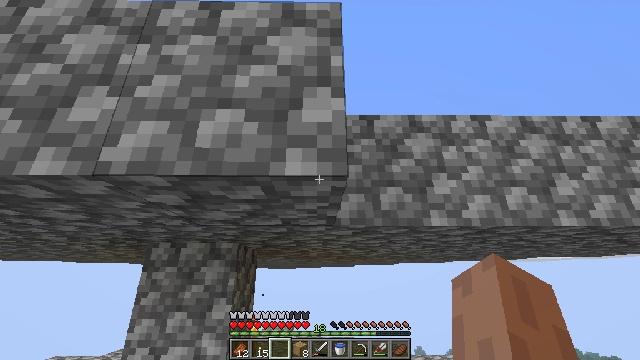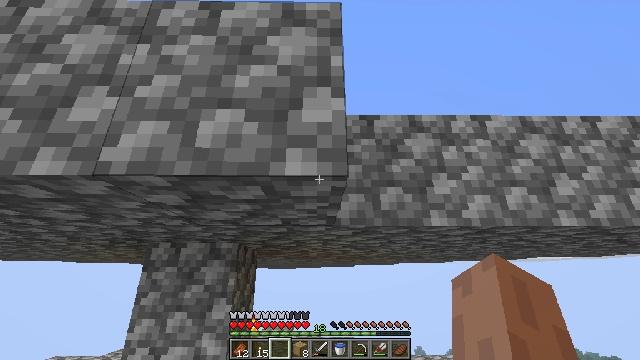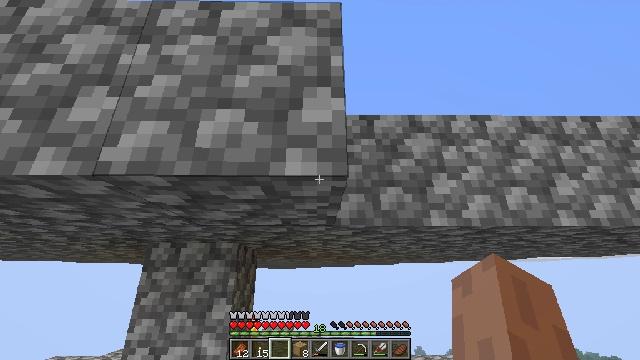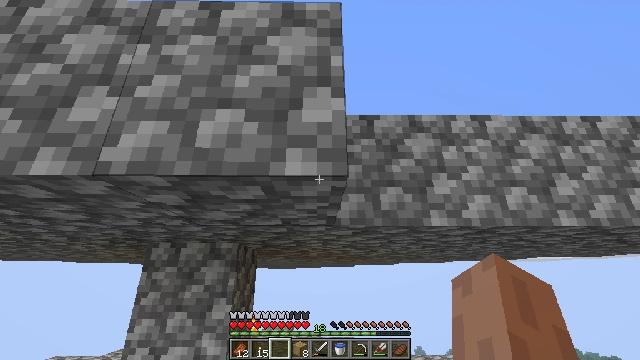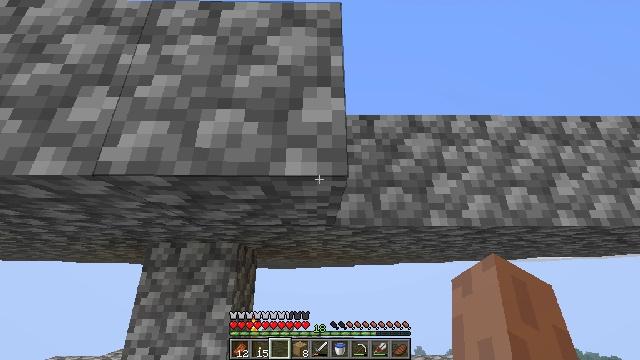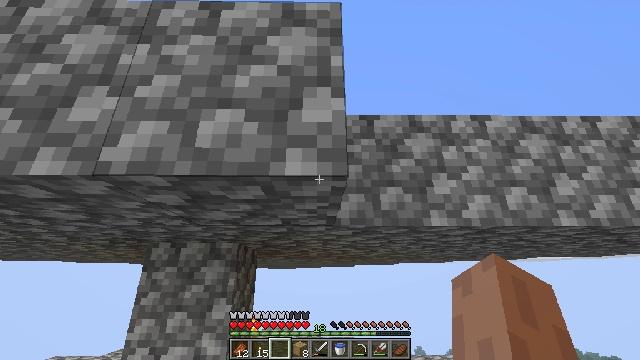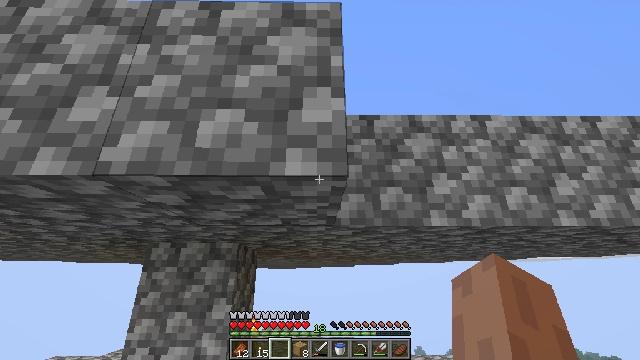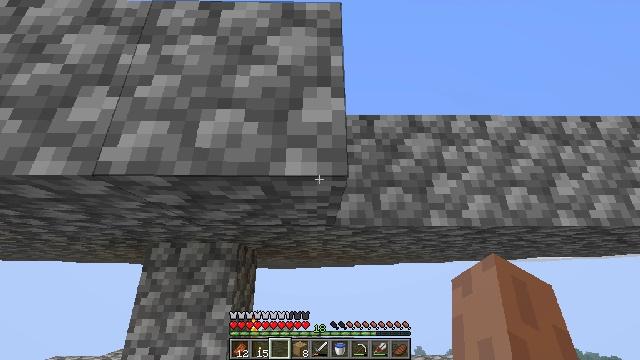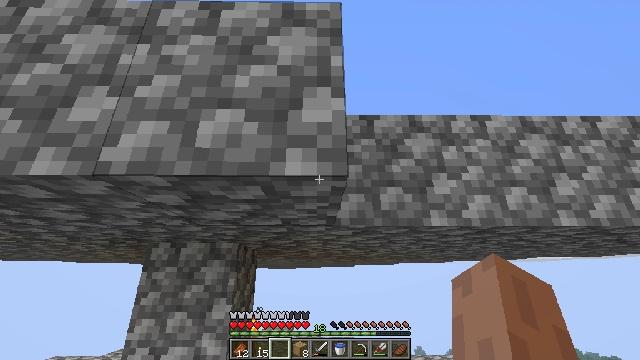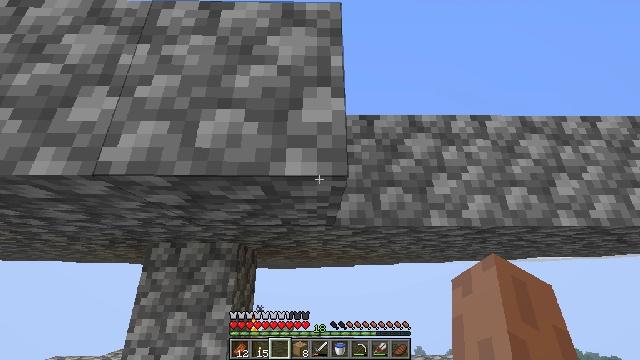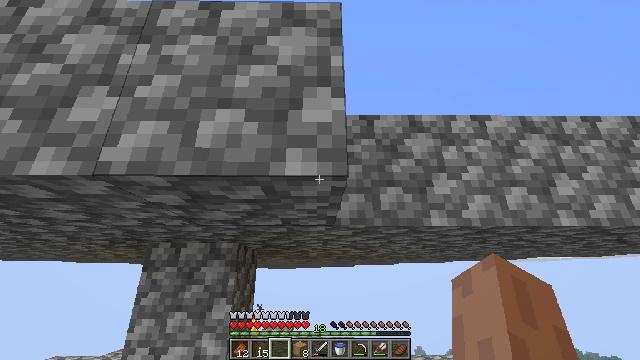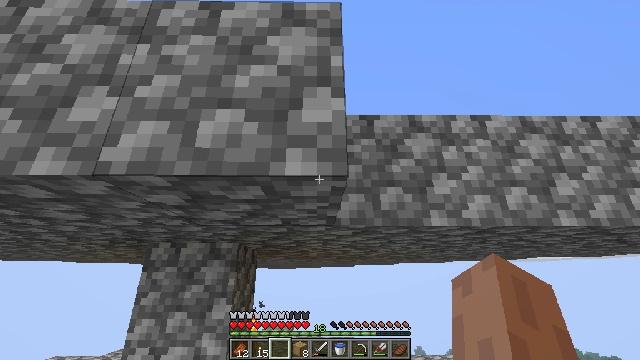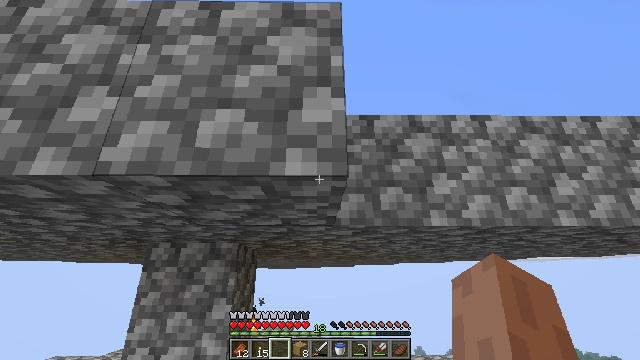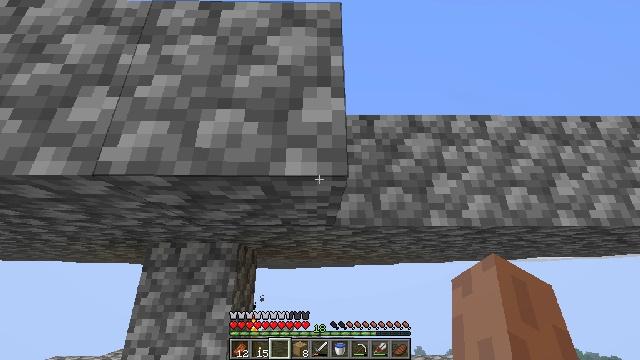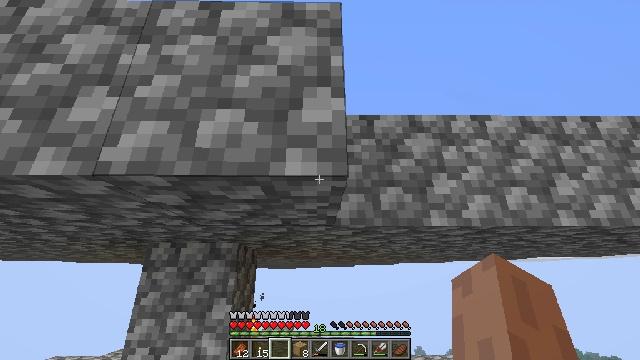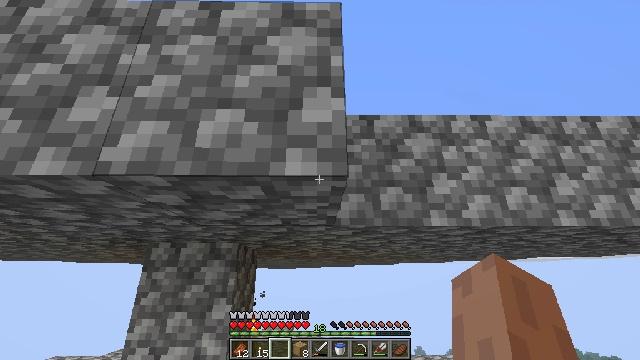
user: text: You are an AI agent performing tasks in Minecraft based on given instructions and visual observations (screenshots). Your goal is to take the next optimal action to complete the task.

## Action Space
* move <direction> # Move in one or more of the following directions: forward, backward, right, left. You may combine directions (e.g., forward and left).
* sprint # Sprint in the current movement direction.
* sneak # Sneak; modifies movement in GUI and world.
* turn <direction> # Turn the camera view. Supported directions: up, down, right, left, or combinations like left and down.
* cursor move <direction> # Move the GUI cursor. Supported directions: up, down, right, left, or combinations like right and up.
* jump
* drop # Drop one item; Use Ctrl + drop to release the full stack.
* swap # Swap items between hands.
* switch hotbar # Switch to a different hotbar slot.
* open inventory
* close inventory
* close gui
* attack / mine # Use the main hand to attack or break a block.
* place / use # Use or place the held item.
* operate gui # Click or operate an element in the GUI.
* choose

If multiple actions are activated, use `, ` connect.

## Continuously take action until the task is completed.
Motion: motion action
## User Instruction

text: Cook beef with the furnace.
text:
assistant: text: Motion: no_op
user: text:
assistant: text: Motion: no_op
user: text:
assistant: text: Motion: no_op
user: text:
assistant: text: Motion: no_op
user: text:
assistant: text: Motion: no_op
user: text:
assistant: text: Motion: no_op
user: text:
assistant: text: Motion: no_op
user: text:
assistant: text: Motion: no_op
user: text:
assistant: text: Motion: no_op
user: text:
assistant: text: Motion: no_op
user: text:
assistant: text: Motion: no_op
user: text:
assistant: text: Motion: no_op
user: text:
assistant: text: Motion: no_op
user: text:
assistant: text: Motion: no_op
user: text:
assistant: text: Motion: no_op
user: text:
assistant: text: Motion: no_op
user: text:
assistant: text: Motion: no_op
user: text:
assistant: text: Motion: no_op
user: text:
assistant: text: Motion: no_op
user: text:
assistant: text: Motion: no_op
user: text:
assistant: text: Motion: no_op
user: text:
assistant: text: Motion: no_op
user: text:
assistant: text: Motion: no_op
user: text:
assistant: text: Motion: no_op
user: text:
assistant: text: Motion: no_op
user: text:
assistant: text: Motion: no_op
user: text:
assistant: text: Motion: no_op
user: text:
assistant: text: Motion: no_op
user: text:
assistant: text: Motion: no_op
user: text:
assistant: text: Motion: no_op